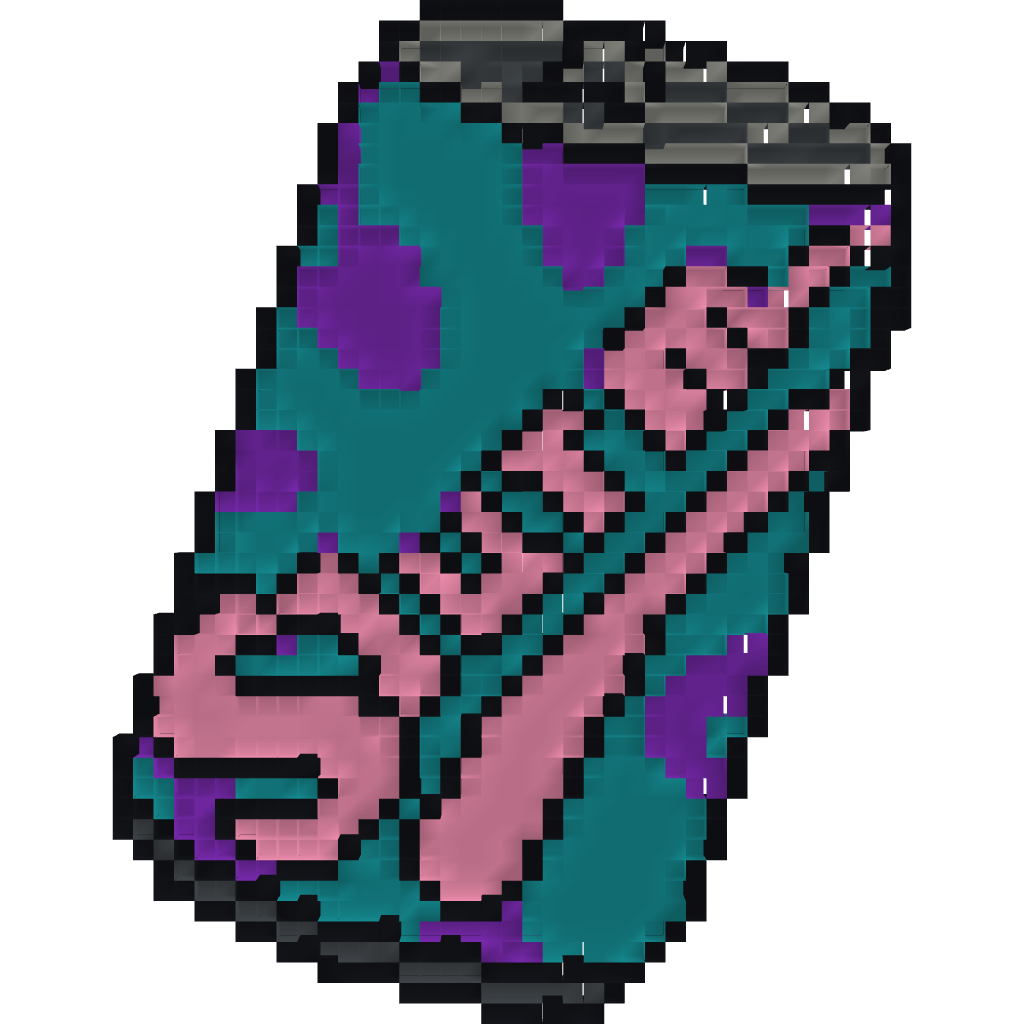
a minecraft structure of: Slurm can